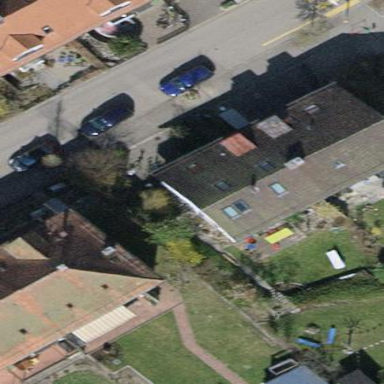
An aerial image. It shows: Building with tile roof.